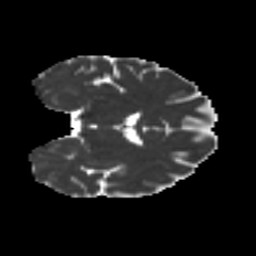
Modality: MD
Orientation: coronal
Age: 37
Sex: male
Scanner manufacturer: ge
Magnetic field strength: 3 T
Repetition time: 7.8 s
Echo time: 0.0614 s